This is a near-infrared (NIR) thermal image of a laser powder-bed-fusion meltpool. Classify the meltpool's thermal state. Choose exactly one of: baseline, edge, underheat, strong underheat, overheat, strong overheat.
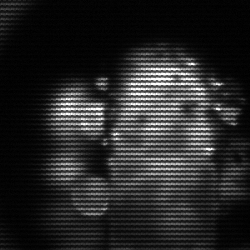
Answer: strong underheat